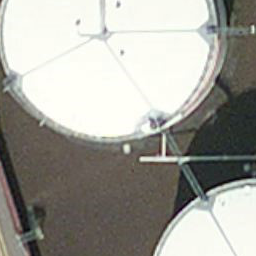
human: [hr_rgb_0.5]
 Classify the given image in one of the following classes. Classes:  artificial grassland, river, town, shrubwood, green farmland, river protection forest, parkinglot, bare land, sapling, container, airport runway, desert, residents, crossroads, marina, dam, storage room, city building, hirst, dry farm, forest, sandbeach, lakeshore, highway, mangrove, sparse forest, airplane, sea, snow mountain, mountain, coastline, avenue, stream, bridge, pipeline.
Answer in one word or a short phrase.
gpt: storage room